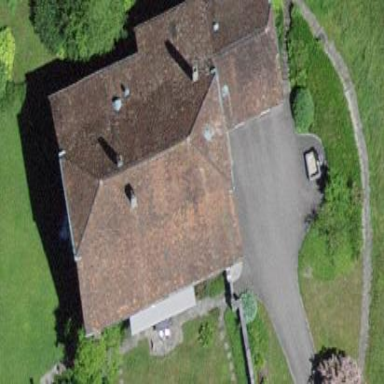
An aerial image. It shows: Building with half-hipped roof made of roof tiles.